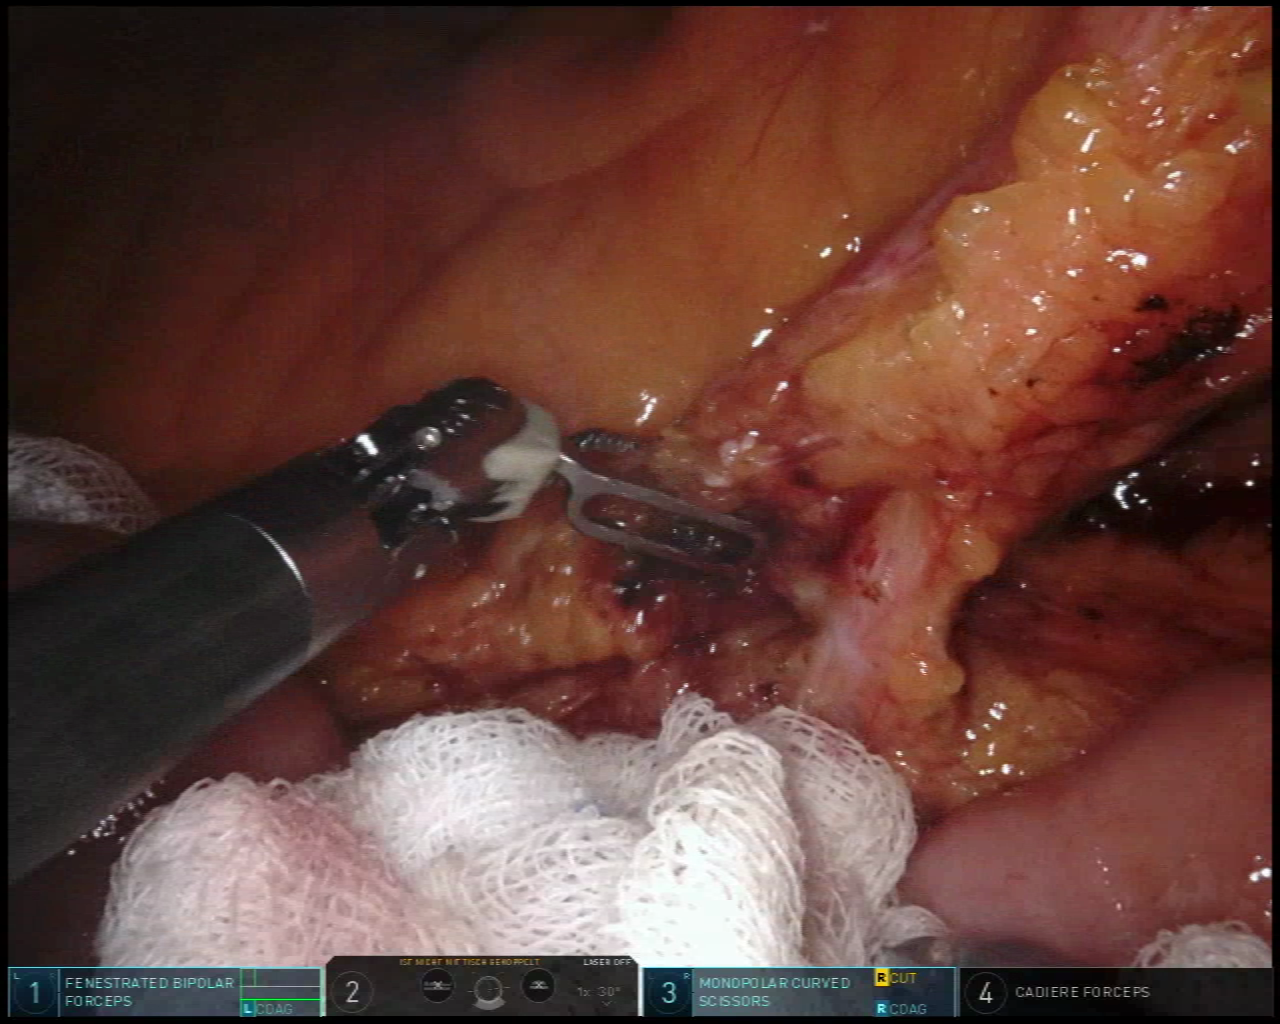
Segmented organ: inferior_mesenteric_artery
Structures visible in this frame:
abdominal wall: no
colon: no
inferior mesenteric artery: yes
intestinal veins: no
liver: no
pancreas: no
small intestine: yes
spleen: no
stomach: no
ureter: no
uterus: no
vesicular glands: no